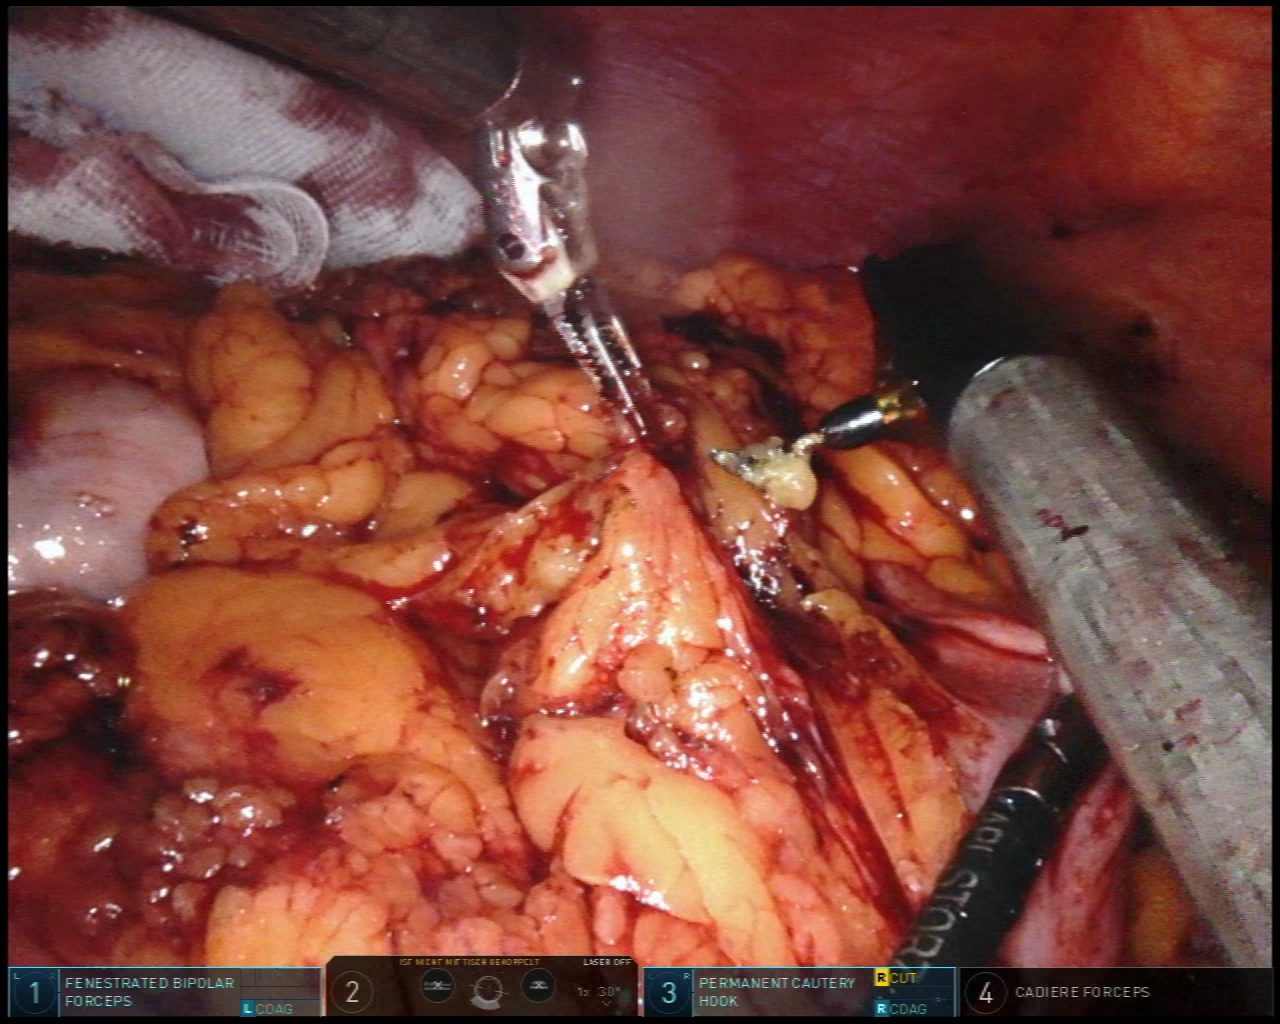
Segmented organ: stomach
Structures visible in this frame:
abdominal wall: yes
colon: yes
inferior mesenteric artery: no
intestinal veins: no
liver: no
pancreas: no
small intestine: no
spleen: no
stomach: yes
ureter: no
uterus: no
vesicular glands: no